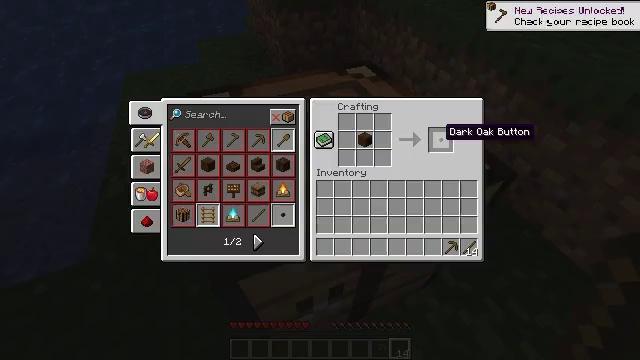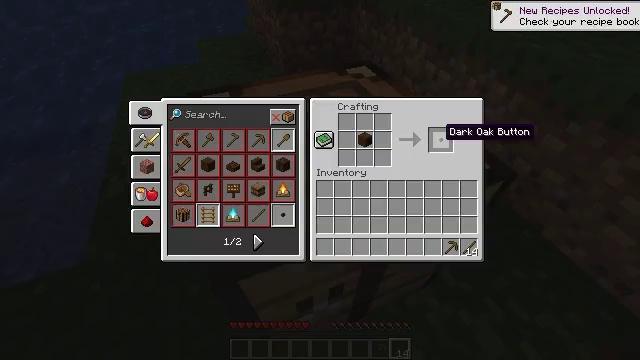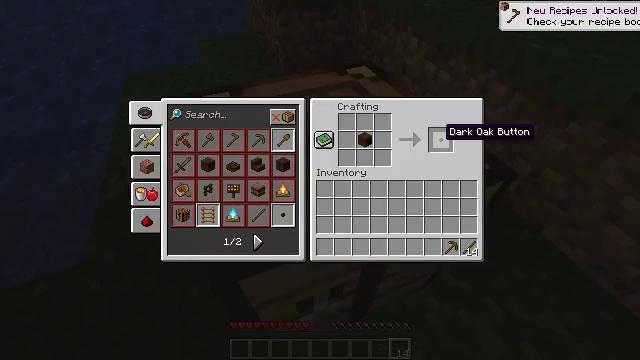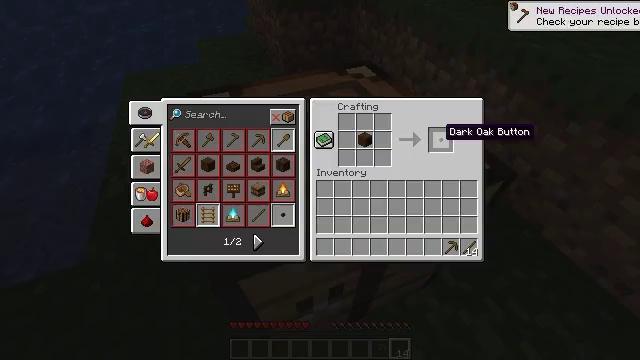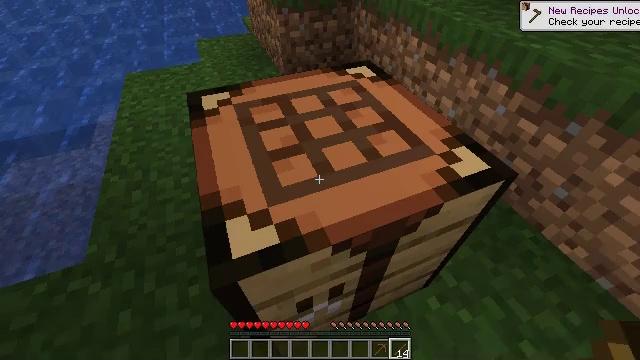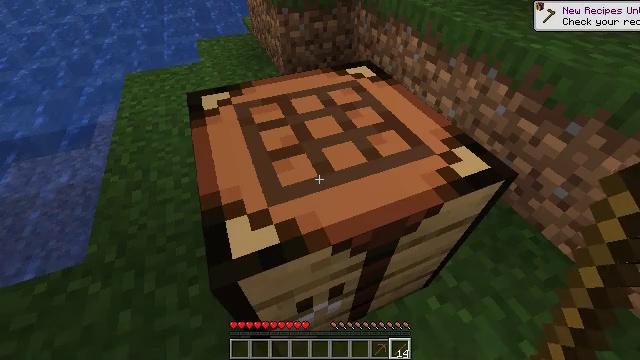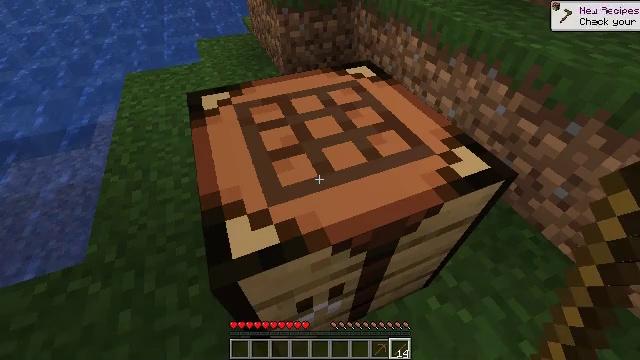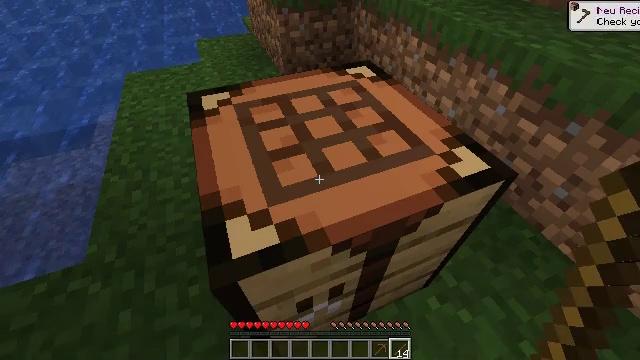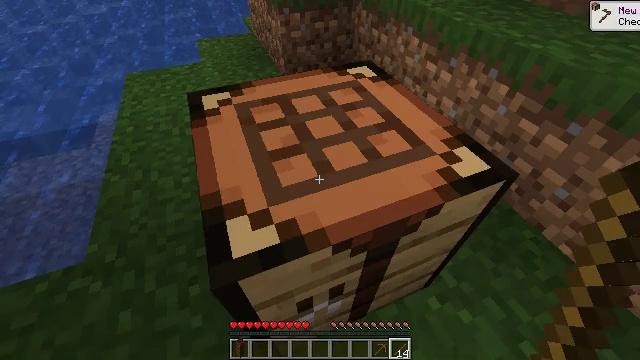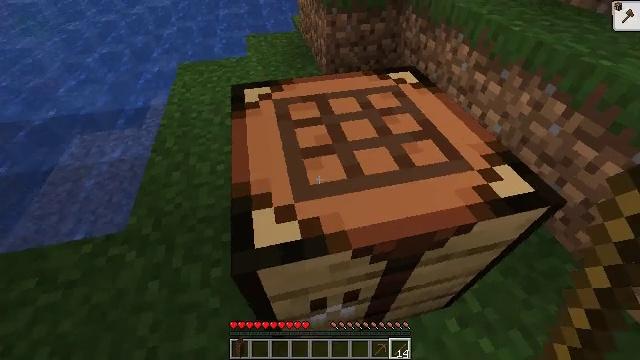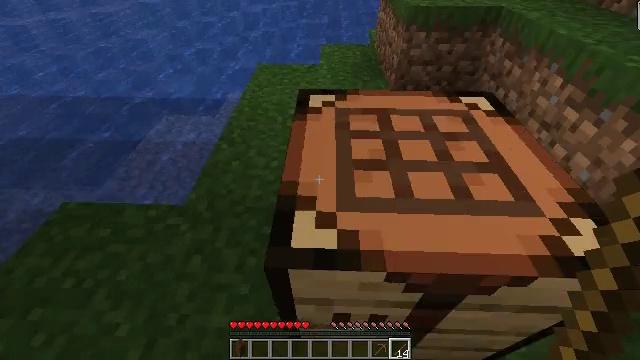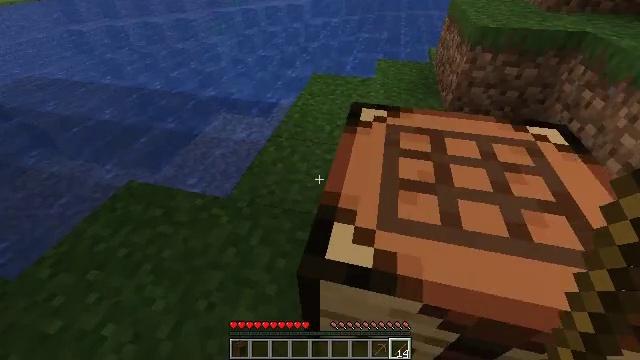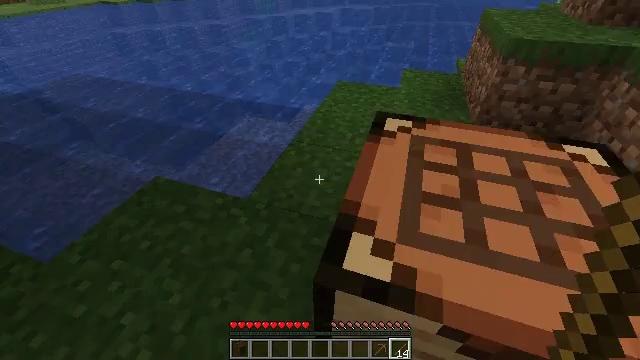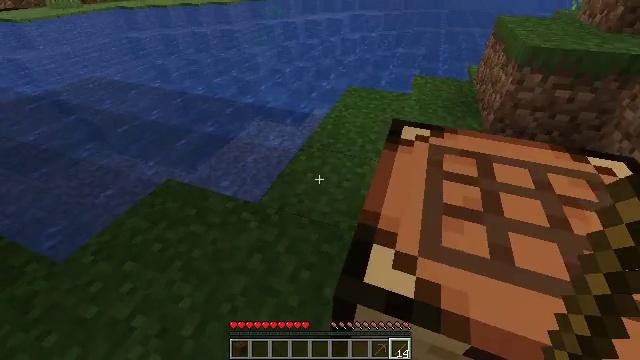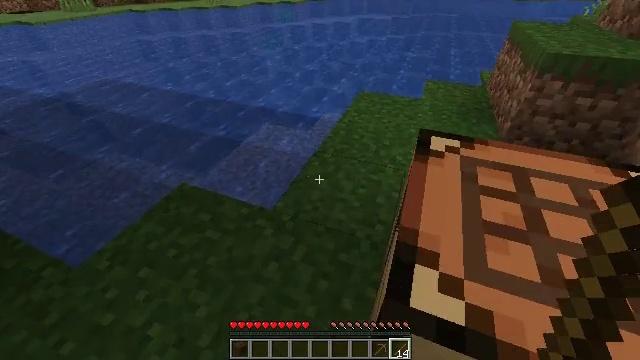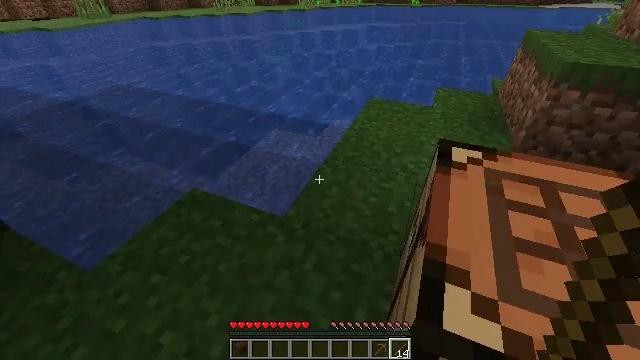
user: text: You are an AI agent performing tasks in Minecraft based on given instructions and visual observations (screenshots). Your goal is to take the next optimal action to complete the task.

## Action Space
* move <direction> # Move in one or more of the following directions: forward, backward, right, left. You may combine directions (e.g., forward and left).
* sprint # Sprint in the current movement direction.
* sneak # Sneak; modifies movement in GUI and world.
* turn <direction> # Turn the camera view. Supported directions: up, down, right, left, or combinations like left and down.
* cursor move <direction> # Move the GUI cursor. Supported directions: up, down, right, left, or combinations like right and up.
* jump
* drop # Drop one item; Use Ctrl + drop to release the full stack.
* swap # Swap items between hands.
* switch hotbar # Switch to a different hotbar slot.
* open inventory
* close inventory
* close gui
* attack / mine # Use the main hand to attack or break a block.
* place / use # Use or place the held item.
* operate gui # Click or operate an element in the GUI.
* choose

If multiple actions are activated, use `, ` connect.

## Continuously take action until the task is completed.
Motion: motion action
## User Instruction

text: Remove dark oak planks from your inventory.
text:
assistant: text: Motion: sneak, open gui
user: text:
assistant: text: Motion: sneak
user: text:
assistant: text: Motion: no_op
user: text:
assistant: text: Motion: no_op
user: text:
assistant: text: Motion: close gui
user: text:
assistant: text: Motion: no_op
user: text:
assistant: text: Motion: no_op
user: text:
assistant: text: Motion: no_op
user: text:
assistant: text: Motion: turn left
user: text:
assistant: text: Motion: turn left and up
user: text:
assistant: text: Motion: move forward, turn left and up
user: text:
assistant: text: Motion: move forward, turn left and up
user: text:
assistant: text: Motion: move forward, turn left
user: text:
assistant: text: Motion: move forward, turn left
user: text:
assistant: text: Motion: move forward, turn left and up
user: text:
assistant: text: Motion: move forward, turn left
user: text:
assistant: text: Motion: move forward, turn left
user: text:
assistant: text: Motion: move forward
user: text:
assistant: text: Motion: move forward, turn left and up
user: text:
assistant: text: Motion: move forward, turn left and up
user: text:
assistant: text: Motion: move forward, turn left and up
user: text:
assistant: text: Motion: move forward, turn left and up
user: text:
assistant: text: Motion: move forward, turn left
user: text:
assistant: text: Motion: move forward
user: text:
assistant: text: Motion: no_op
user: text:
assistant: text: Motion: open inventory
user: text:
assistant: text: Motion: open inventory
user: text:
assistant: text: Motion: cursor move right and down, open inventory
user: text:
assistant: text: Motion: cursor move right and down
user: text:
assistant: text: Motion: cursor move right and down